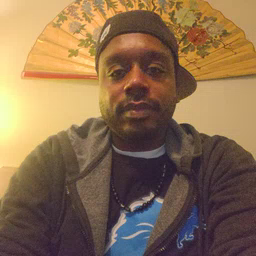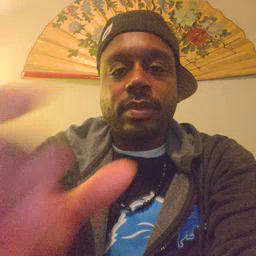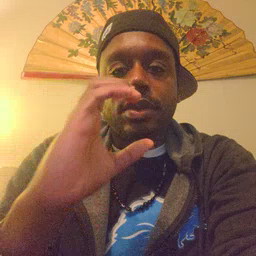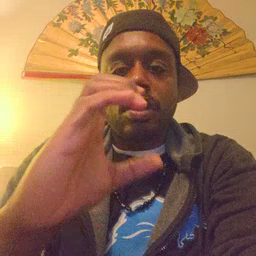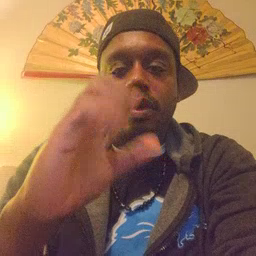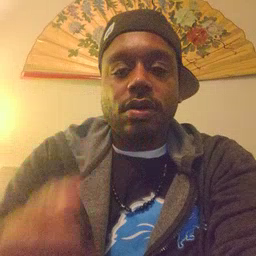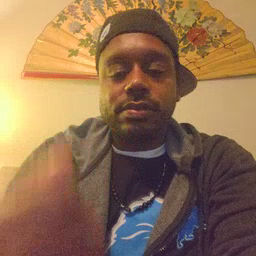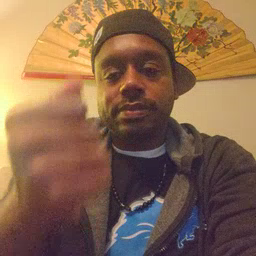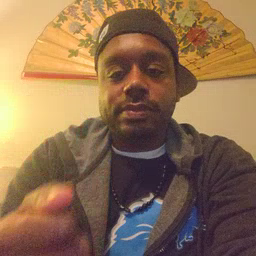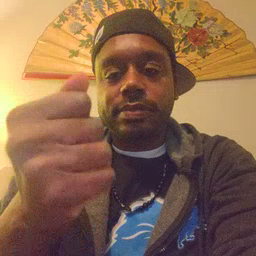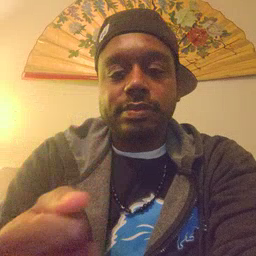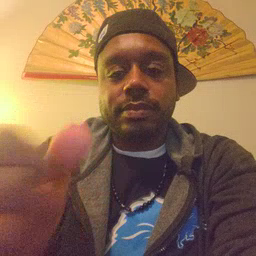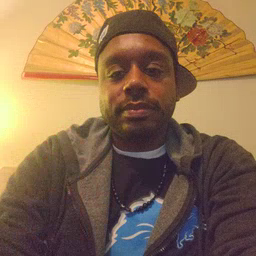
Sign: car